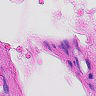
Metastatic tissue present: no